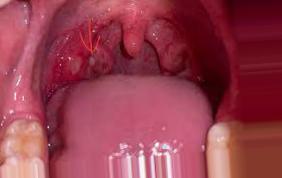
Condition: Mouth Ulcer